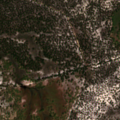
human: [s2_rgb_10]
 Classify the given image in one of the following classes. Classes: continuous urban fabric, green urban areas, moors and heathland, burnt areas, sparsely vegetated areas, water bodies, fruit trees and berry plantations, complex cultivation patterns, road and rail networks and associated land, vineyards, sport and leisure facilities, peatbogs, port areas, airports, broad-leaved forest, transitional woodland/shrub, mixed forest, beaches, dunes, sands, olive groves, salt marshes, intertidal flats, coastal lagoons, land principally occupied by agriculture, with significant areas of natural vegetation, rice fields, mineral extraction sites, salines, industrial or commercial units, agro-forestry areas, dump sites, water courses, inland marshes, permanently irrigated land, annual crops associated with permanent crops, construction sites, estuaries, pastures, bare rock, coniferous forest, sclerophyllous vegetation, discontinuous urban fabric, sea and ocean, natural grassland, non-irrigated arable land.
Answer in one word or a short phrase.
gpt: continuous urban fabric